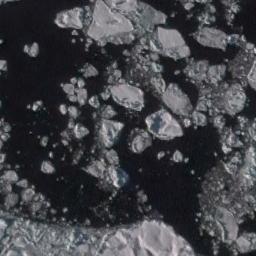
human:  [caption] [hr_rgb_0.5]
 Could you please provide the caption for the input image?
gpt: Countless ice cubes of all sizes are closely connected into a large piece floating on the deep blue sea .

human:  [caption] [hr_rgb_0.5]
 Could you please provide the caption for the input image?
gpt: There is a big ice and many small ice on the dark blue sea .

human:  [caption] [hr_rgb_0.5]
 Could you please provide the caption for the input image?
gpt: A lot of sea ice of different sizes and thickness floats in the deep blue sea .

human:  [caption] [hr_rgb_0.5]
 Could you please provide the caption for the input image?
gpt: Sea ice is surrounded by water .

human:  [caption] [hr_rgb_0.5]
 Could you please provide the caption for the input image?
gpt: There are many pieces of sea ice .